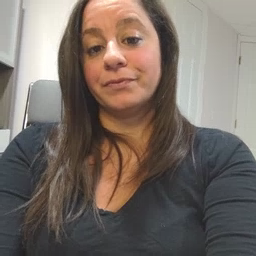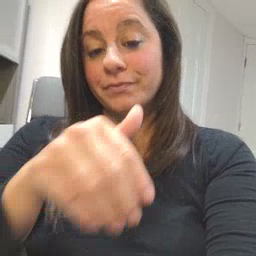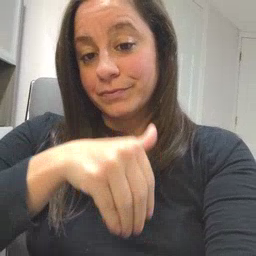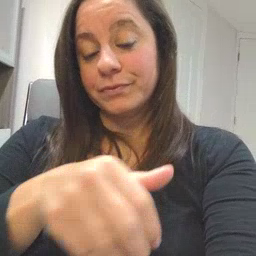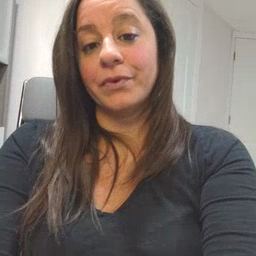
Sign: night